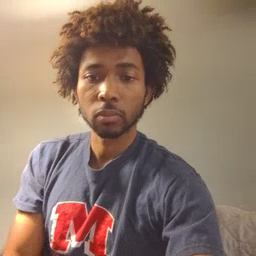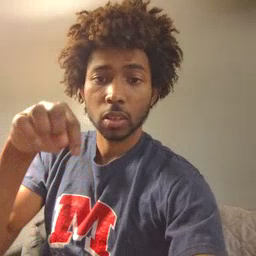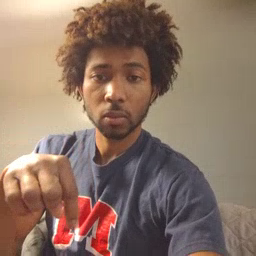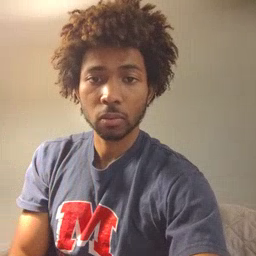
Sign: down